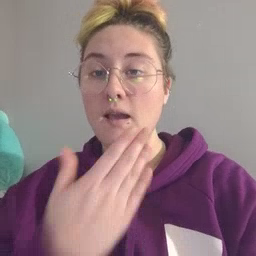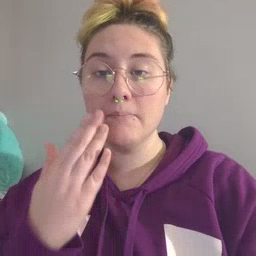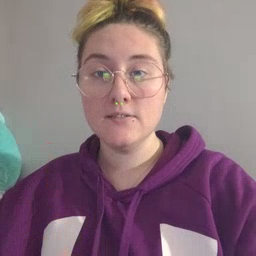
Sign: napkin